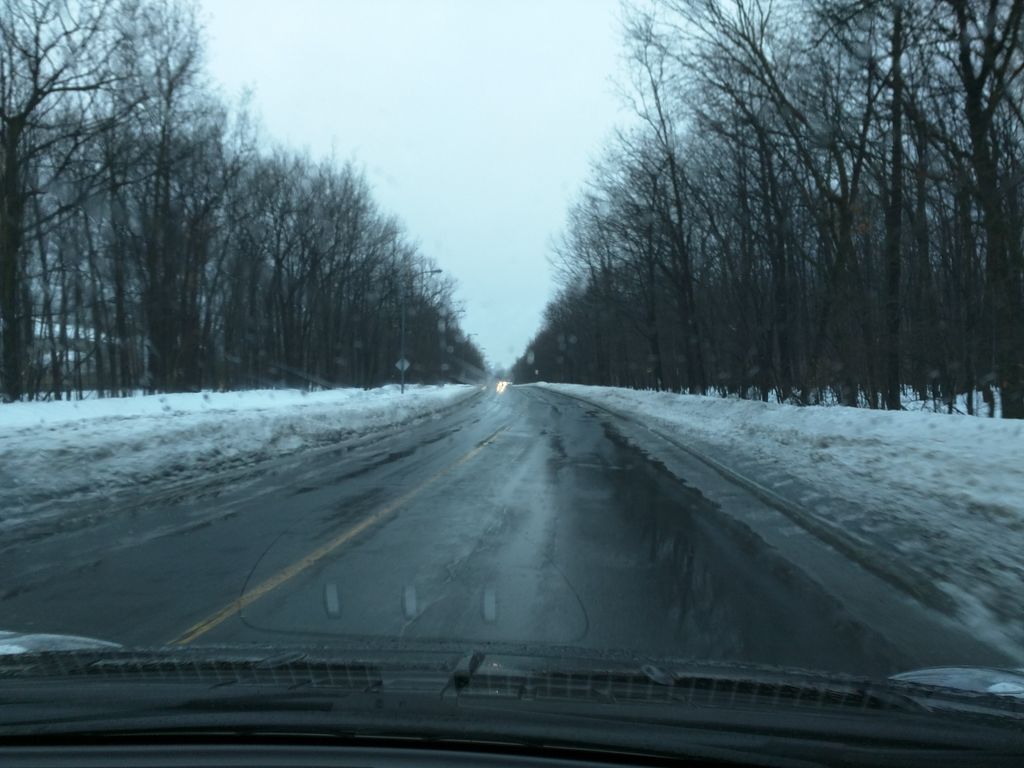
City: montreal